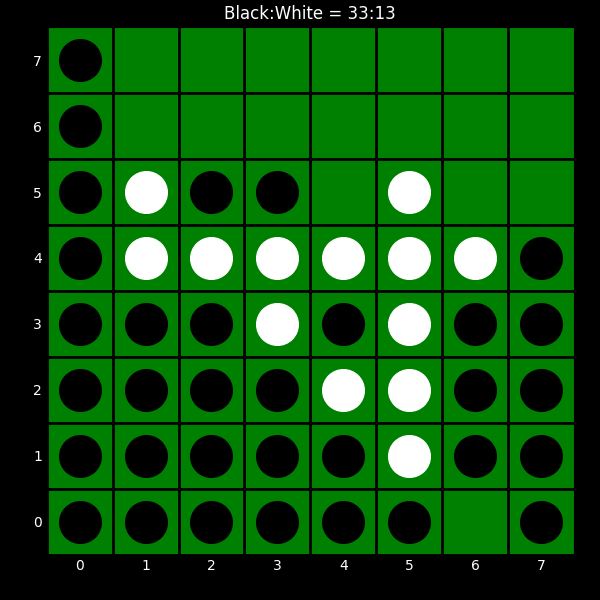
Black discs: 33
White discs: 13